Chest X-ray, PA view. Patient: 47 years old, sex F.
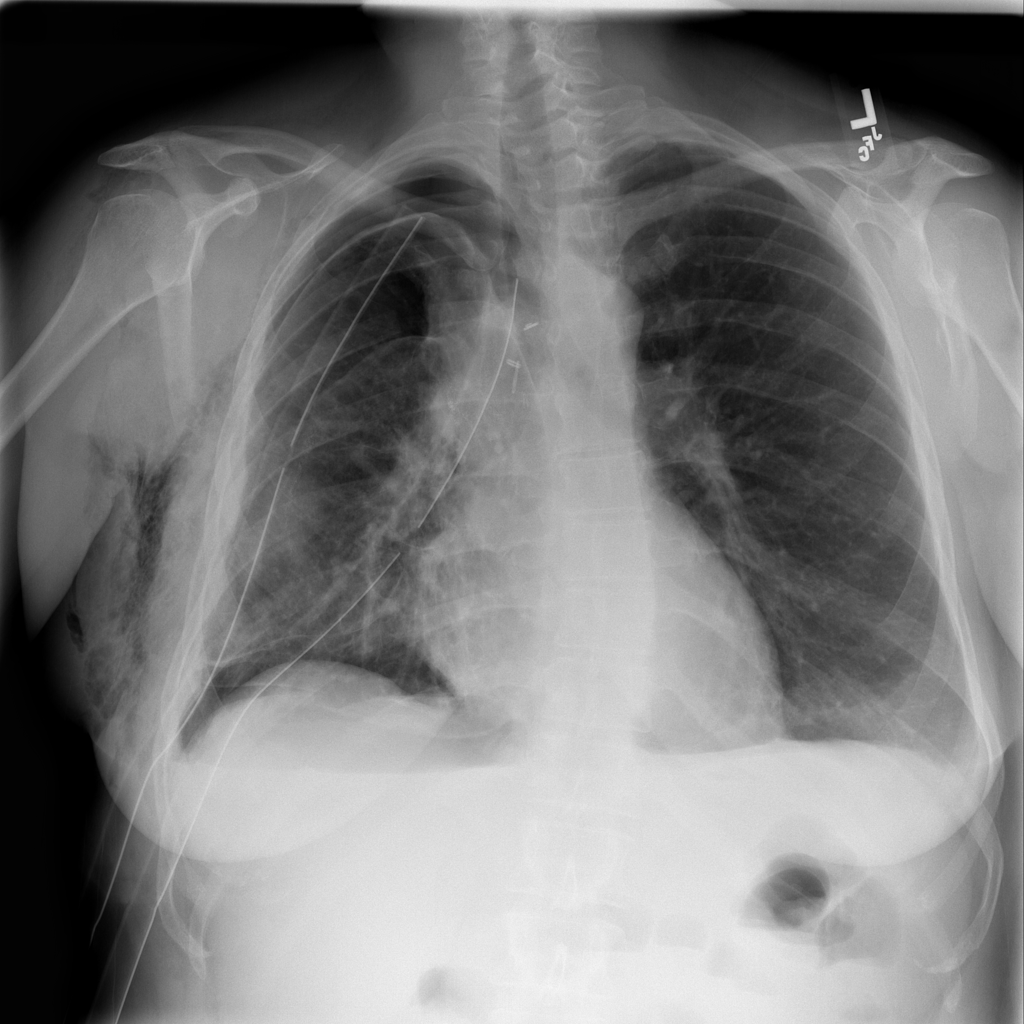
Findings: Atelectasis, Effusion, Emphysema, Pneumothorax